Interaction volume radius: 10 \u00c5
Interaction volume height: 10 \u00c5
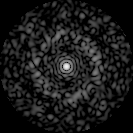
Disorder parameter: 0.819